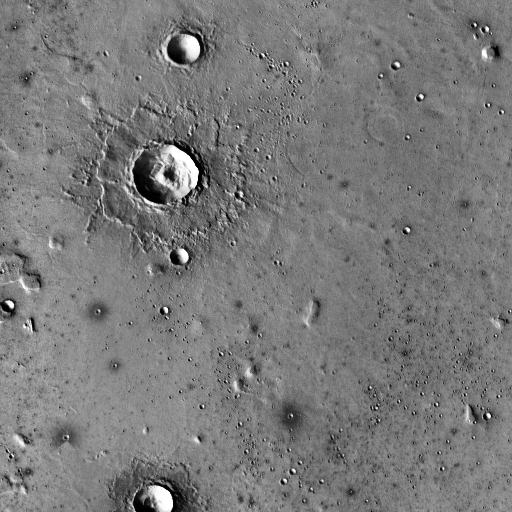
Crater classes present: Background, Other, Layered, Buried, Secondary